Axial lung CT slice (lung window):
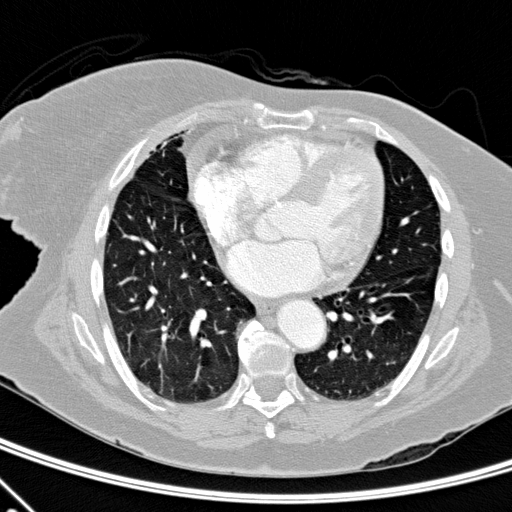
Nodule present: no